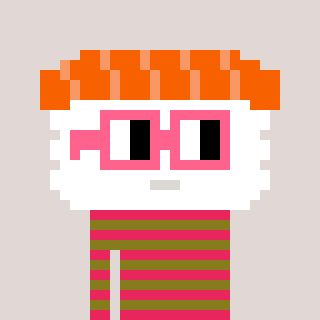
a pixel art character with square pink glasses, a nigiri-shaped head and a gunk-colored body on a warm background